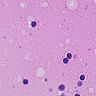
Metastatic tissue present: no